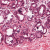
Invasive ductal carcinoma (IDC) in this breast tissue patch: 0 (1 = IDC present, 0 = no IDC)